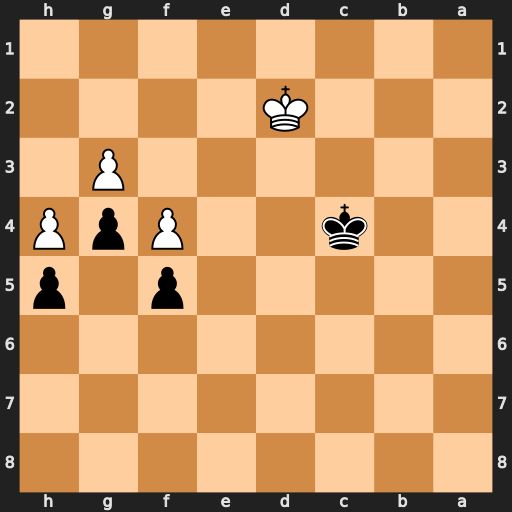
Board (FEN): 8/8/8/5p1p/2k2PpP/6P1/3K4/8
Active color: b
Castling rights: -
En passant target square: -
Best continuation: Kd4 Ke2 Ke4